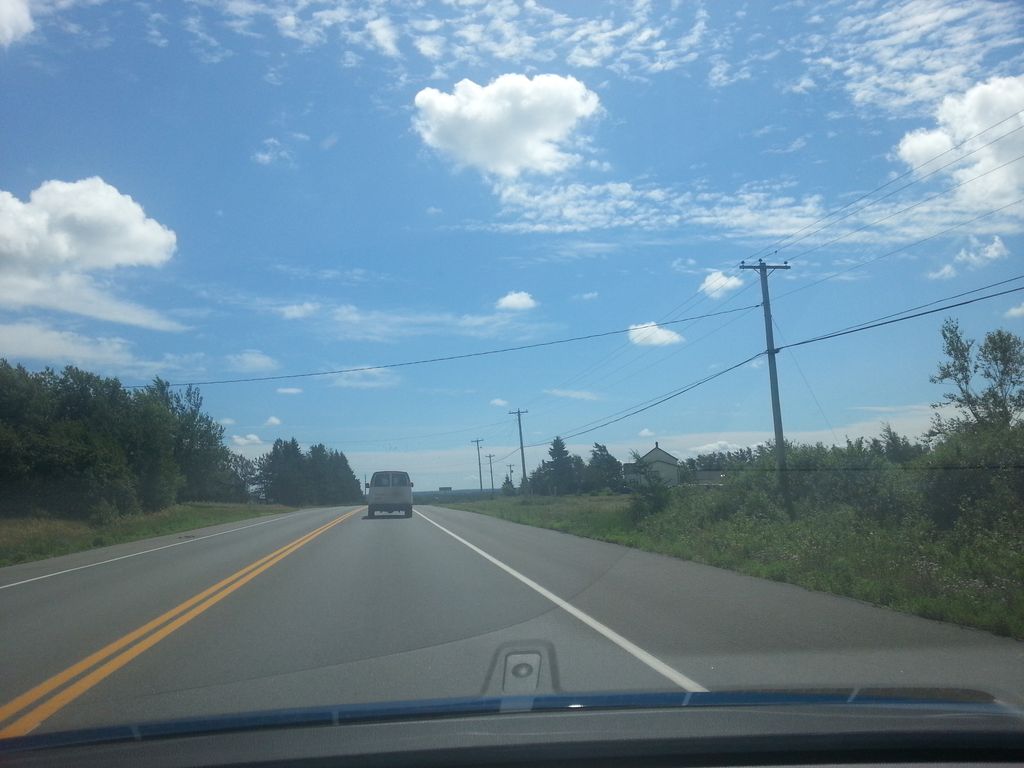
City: charlottetown